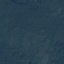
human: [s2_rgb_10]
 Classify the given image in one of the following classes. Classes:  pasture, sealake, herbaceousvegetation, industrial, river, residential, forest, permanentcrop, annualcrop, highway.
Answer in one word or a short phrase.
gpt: Forest